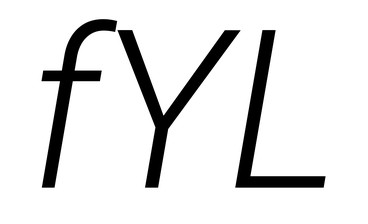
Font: Roboto-Italic_Light_Italic